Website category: sports
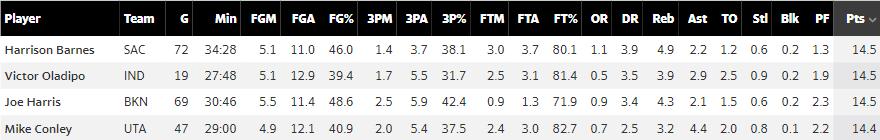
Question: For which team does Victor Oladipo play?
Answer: IND

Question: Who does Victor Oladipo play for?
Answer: IND

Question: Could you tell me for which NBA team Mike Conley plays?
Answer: UTA

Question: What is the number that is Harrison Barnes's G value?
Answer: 72

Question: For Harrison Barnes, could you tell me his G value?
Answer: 72

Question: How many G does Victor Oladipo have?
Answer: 19

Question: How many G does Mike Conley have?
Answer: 47

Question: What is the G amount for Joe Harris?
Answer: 69

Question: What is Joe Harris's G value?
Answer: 69

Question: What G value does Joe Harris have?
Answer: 69

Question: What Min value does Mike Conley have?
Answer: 29:00

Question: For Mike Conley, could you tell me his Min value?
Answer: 29:00

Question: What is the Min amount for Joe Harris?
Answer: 30:46

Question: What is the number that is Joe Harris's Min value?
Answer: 30:46

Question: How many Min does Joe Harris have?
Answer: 30:46

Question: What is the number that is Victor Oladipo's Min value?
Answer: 27:48

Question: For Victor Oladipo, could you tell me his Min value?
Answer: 27:48

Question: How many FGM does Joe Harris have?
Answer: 5.5

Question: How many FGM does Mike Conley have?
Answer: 4.9

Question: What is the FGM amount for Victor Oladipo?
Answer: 5.1

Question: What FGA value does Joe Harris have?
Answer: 11.4

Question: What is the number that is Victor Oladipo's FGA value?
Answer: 12.9

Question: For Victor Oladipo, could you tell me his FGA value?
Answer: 12.9

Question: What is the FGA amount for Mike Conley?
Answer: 12.1

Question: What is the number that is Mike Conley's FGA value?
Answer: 12.1

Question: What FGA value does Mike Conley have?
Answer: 12.1

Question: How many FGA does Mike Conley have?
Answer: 12.1

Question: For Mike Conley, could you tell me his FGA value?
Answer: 12.1

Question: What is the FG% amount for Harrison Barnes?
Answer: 46.0

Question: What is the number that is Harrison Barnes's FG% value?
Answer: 46.0

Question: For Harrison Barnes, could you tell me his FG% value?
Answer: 46.0

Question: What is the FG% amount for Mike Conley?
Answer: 40.9

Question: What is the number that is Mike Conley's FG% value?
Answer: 40.9

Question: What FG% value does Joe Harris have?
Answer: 48.6

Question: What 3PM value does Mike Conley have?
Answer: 2.0

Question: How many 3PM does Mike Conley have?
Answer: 2.0

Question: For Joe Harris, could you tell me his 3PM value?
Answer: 2.5

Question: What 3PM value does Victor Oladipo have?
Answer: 1.7

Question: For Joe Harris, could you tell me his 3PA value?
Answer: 5.9

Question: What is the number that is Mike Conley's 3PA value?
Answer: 5.4

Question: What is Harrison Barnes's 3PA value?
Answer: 3.7

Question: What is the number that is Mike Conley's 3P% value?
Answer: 37.5

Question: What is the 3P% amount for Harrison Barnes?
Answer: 38.1

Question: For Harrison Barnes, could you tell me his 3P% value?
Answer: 38.1

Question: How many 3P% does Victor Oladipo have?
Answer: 31.7

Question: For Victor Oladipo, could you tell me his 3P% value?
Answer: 31.7

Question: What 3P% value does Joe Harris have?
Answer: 42.4

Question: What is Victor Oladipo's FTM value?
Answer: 2.5

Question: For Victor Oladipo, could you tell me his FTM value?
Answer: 2.5

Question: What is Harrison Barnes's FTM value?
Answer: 3.0

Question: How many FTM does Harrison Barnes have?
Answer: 3.0

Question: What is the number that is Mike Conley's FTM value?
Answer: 2.4

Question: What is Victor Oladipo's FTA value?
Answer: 3.1

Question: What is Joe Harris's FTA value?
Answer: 1.3

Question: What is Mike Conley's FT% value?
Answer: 82.7

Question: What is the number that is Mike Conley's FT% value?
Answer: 82.7

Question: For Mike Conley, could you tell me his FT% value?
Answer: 82.7

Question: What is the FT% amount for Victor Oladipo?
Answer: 81.4

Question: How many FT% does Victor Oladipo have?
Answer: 81.4

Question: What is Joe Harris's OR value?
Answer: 0.9

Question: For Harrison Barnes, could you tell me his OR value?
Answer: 1.1

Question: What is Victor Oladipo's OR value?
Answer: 0.5

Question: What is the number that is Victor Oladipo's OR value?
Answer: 0.5

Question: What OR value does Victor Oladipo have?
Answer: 0.5